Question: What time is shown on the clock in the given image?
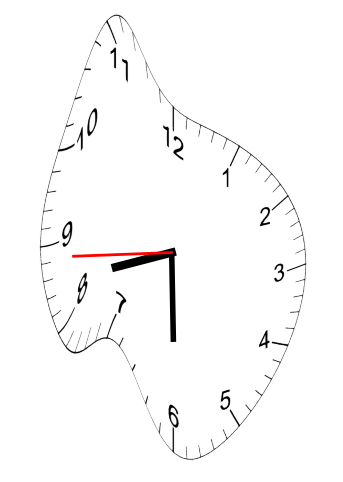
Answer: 08:29:44